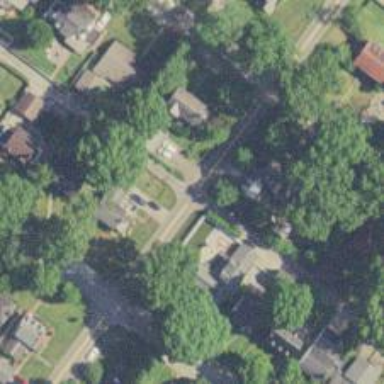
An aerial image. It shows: Alley classified as service road.